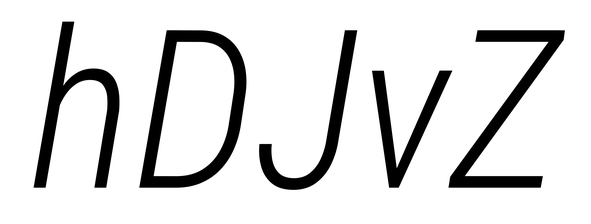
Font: Roboto-Italic_Condensed_Light_Italic